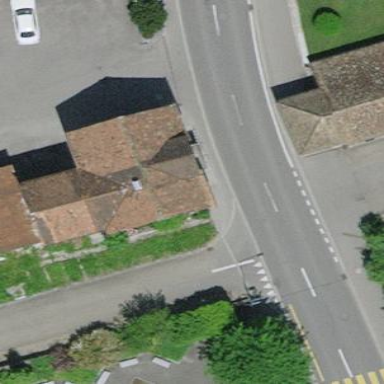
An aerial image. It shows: Residential building with gabled roof.